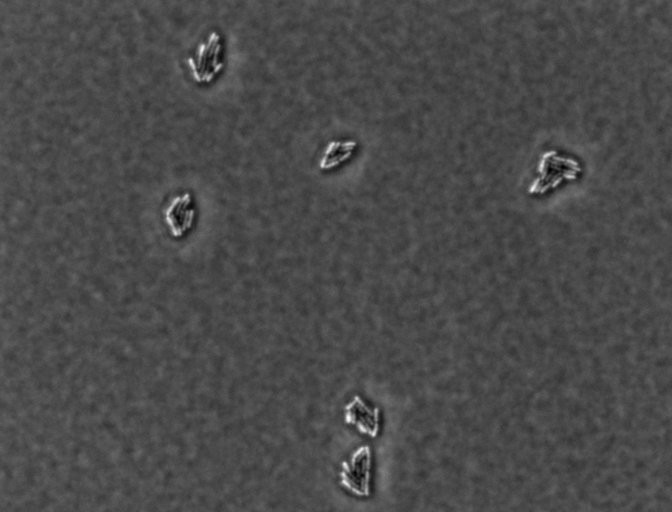
Salmonella enterica Enteritidis